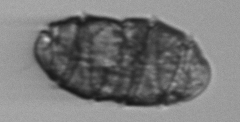
Label: Margalefidinium